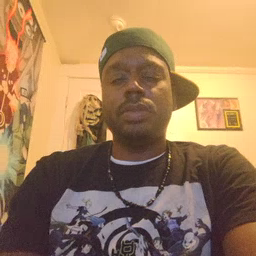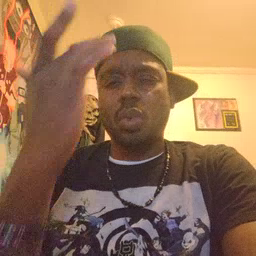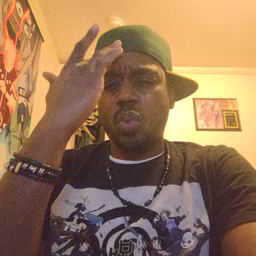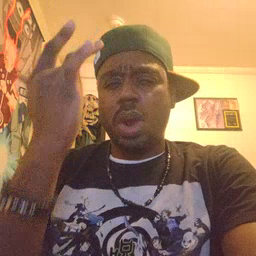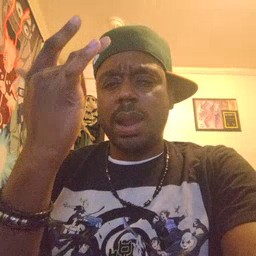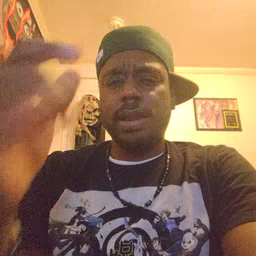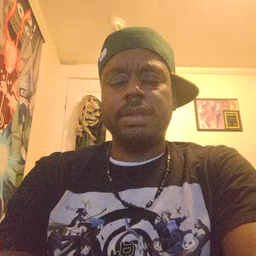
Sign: why